Field crop: tomato
Growth stage: 1
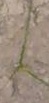
Species: cyperus